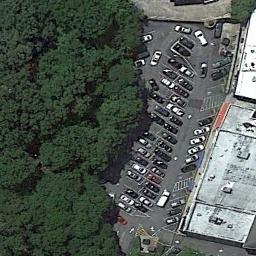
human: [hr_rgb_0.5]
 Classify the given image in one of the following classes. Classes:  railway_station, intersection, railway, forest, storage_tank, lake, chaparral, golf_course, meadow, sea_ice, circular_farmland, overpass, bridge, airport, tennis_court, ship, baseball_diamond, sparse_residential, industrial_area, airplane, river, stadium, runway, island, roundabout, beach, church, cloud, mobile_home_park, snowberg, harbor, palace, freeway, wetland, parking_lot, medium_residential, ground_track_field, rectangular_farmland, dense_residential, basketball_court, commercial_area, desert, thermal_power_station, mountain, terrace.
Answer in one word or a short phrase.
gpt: parking_lot